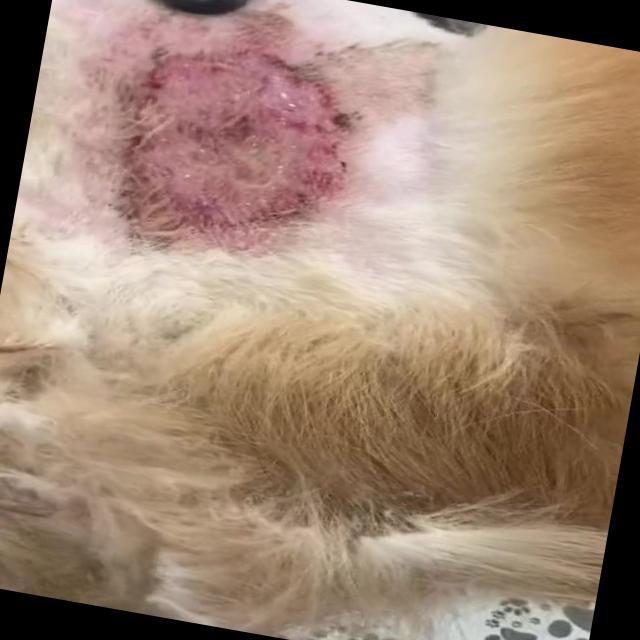
Canine dermatitis — inflammation of the skin presenting with erythema, pruritus, papules, and excoriation. May be allergic, contact, or atopic in origin.